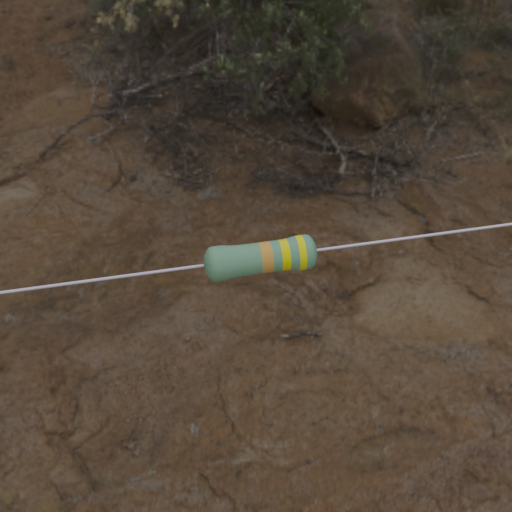
Resistor colour bands (in order): gold, yellow, yellow